Question: I have a dataframe in which I want to add a zero in front of the values of a column, if the value is smaller than 10.
First I convert the values from int to str and then I try to use the endswith-method but it doesnt work. Its probably a syntax error.
This is my code:
'''
df.info ()
if ( not df[df['Minute (Visit)'].astype(str).str.endswith('0')]):
df['Minute (Visit)'] = '0' + df['Minute (Visit)'].astype(str)
'''

And the error Message says:
> The truth value of a DataFrame is ambiguous. Use a.empty, a.bool(), a.item(), a.any() or a.all()
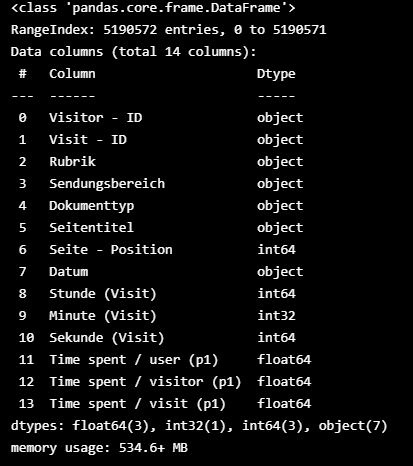
Answer: Here is the solution:
'''
import pandas as pd
df = pd.DataFrame({'Minute (Visit)': [10, 0, 2, 5, 23, 150]})
# Solution
df['Minute (Visit)'] = df['Minute (Visit)'].astype(str).str.zfill(2)
'''
output
'''
Minute (Visit)
0 10
1 00
2 02
3 05
4 23
5 150
'''